【题型】解答题　【知识点】平面几何　【难度】hard
在梯形$ABCD$中，$AD \parallel BC$，$AD = AB = 1$，$BC = 2$，$\angle A = 90^\circ$。（如图1）

(1) 试求$\angle C$的度数；

(2) 若$E$、$F$分别为边$AD$、$CD$上的两个动点（不与端点$A$、$D$、$C$重合），且始终保持$\angle EBF = 45^\circ$，$BD$与$EF$交于点$P$。（如图2）

$^{\textcircled{1}}$ 求证：$\triangle BDE \backsim \triangle BCF$；

$^{\textcircled{2}}$ 试判断$\triangle BEF$的形状（从边、角两个方面考虑），并加以说明；

$^{\textcircled{3}}$ 设$AE = x$，$DP = y$，试求$y$关于$x$的函数解析式，并写出定义域。
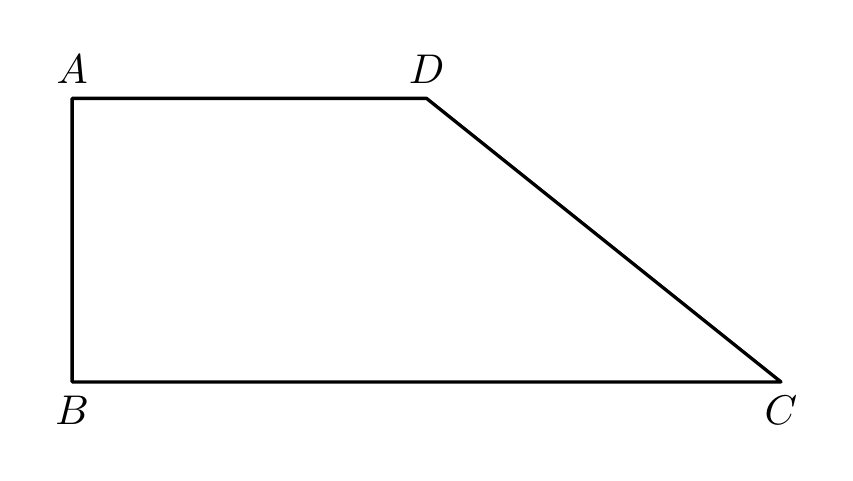
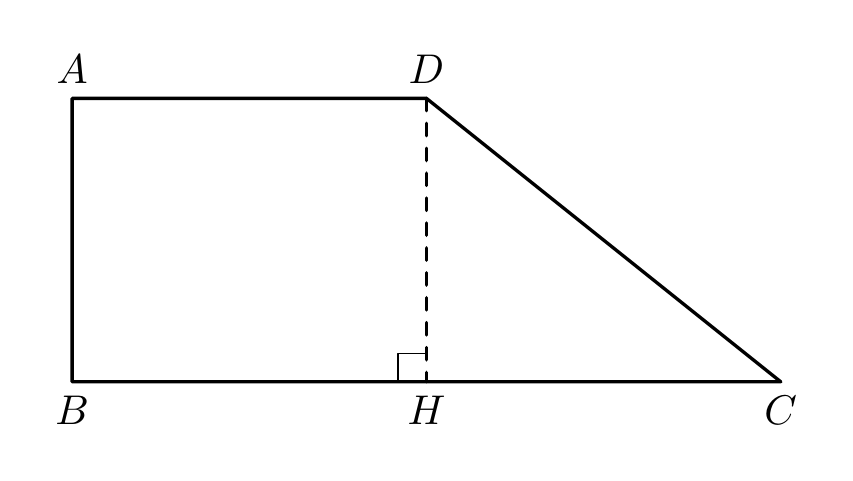
【解答】
【答案】(1) $45^\circ$；(2) $^{\textcircled{1}}$ 见解析；$^{\textcircled{2}}$ $\triangle BEF$是等腰直角三角形，理由见解析；$^{\textcircled{3}}$ $y = \frac{\sqrt{2}x - \sqrt{2}x^2}{1 + x}\ (0 < x < 1)$

【分析】本题主要考查等腰直角三角形的性质，相似三角形的判定和性质，添加合适的辅助线，构造相似三角形，是解题的关键。

(1) 作$DH \perp BC$，垂足为$H$，得四边形$ABHD$为正方形，从而得$DH = CH$，进而即可求解；

(2) $^{\textcircled{1}}$ 由$\angle CBD = 45^\circ$，$\angle EBF = 45^\circ$，得$\angle DBE = \angle CBF$，进而可得$\triangle BDE \backsim \triangle BCF$；

$^{\textcircled{2}}$ 根据条件得出$\triangle BEF \backsim \triangle BDC$，从而得出$\triangle BEF$为等腰直角三角形。

$^{\textcircled{3}}$ 延长$EF$交$BC$的延长线于点$Q$，由$\triangle BDE \backsim \triangle BCF$，得$CF = \sqrt{2} - \sqrt{2}x$，从而得$DF = \sqrt{2}x$，由$\frac{CQ}{DE} = \frac{CF}{DF} = \frac{1 - x}{x}$，得$CQ = \frac{1 - 2x + x^2}{x}$，结合$\frac{DP}{BP} = \frac{DE}{BQ}$，即可得到结论。

【详解】(1) 解：作$DH \perp BC$，垂足为$H$，

在四边形$ABHD$中，$AD \parallel BC$，$AD = AB = 1$，$\angle A = \angle B = 90^\circ$，
则四边形$ABHD$为正方形，

$\therefore \angle DHC = 90^\circ$，$DH = AB = BH = AD = 1$，

又在$\triangle CDH$中，$\angle DHC = 90^\circ$，$DH = AB = 1$，$CH = BC - BH = 1$，
$\therefore DH = CH$，

$\therefore \angle C = 45^\circ$。

(2) $^{\textcircled{1}}$ 证明：在正方形$ABHD$中，$AB = AD = 1$，$\angle A = 90^\circ$，
$\therefore \angle ABD = \angle ADB = 45^\circ$，$BD = \sqrt{2}$。

$\because \angle ABC = 90^\circ$，$\angle EBF = 45^\circ$，
$\therefore \angle CBD = \angle ABC - \angle ABD = 45^\circ$，$\angle DBE = \angle CBF$。

在$\triangle BDE$和$\triangle BCF$中，
$\because \angle DBE = \angle CBF$，$\angle BDE = \angle BCF = 45^\circ$，
$\therefore \triangle BDE \backsim \triangle BCF$。

$^{\textcircled{2}}$ 解：$\triangle BEF$是等腰直角三角形。理由如下：

由$^{\textcircled{1}}$ 知$\triangle BDE \backsim \triangle BCF$，
$\therefore \frac{BE}{BF} = \frac{BD}{BC} = \frac{\sqrt{2}}{2}$。

又$\because \angle EBF = \angle DBC = 45^\circ$，
$\therefore \triangle BEF \backsim \triangle BDC$。

在$\triangle BDC$中，$BD = \sqrt{2}$，$BC = 2$，$\angle DBC = 45^\circ$，
$\therefore \triangle BDC$是等腰直角三角形，
$\therefore \triangle BEF$是等腰直角三角形。

$^{\textcircled{3}}$ 解：$\because AE = x$，$\therefore DE = 1 - x$。

由$\triangle BDE \backsim \triangle BCF$，得$\frac{CF}{DE} = \frac{BC}{BD} = \sqrt{2}$，
$\therefore CF = \sqrt{2}(1 - x)$，
$\therefore DF = CD - CF = \sqrt{2} - \sqrt{2}(1 - x) = \sqrt{2}x$。

延长$EF$交$BC$的延长线于点$Q$，
$\because DE \parallel CQ$，$\therefore \triangle DFE \backsim \triangle CFQ$，
$\therefore \frac{CQ}{DE} = \frac{CF}{DF} = \frac{\sqrt{2} - \sqrt{2}x}{\sqrt{2}x}$，
$\therefore CQ = \frac{1 - 2x + x^2}{x}$，

$\because AD \parallel BC$，
$\therefore \triangle EDP \backsim \triangle QBP$，
$\therefore \frac{DP}{BP} = \frac{DE}{BQ} = \frac{DE}{BC + CQ}$，
即$\frac{y}{\sqrt{2} - y} = \frac{1 - x}{2 + \frac{1 - 2x + x^2}{x}}$，

$\therefore y = \frac{\sqrt{2}x - \sqrt{2}x^2}{1 + x}\ (0 < x < 1)$。
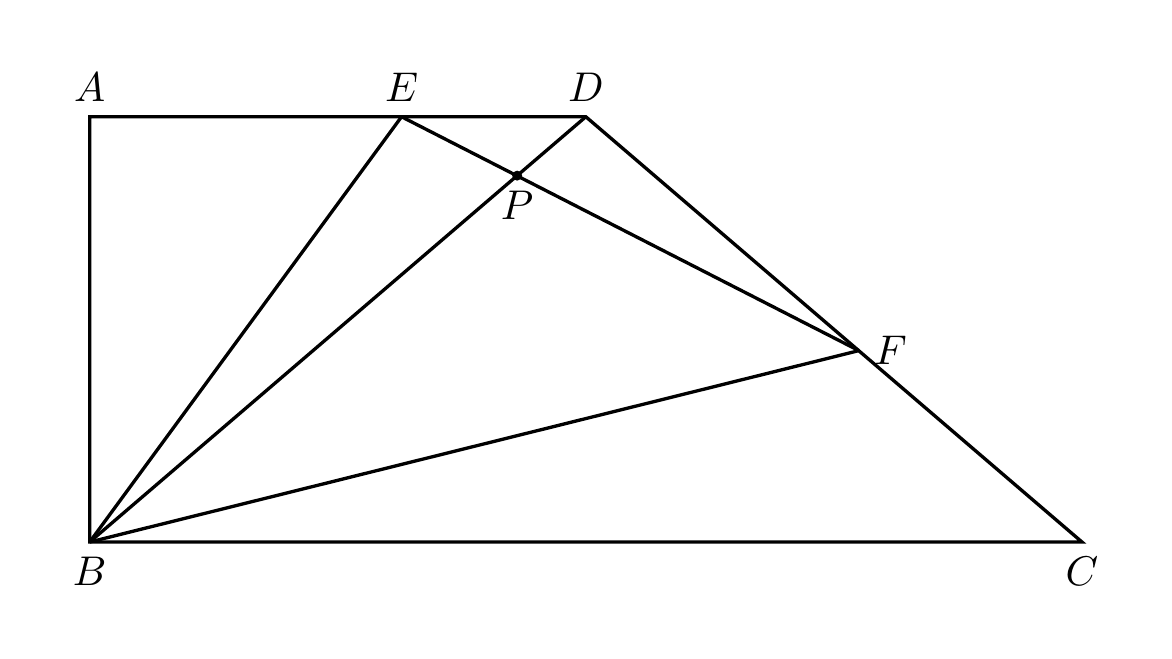